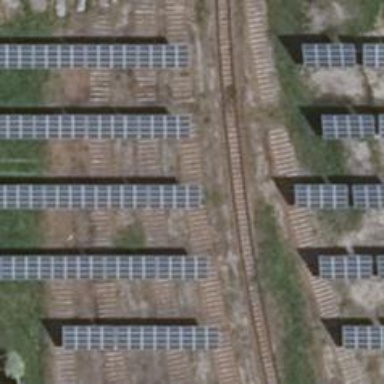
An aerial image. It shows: Abandoned railway.